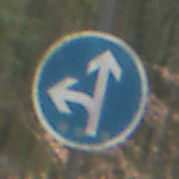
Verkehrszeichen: VorgeschriebeneFahrtrichtungGeradeausOderLinks
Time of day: Midday
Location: Outdoor (Nature)
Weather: Overcast
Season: NotSpecified
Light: Natural